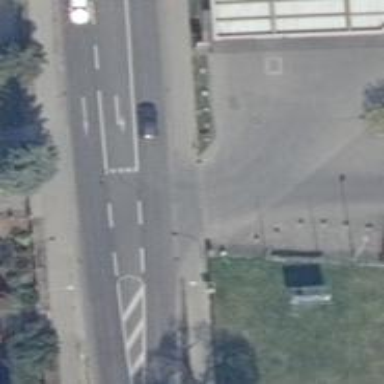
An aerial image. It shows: Stop road.